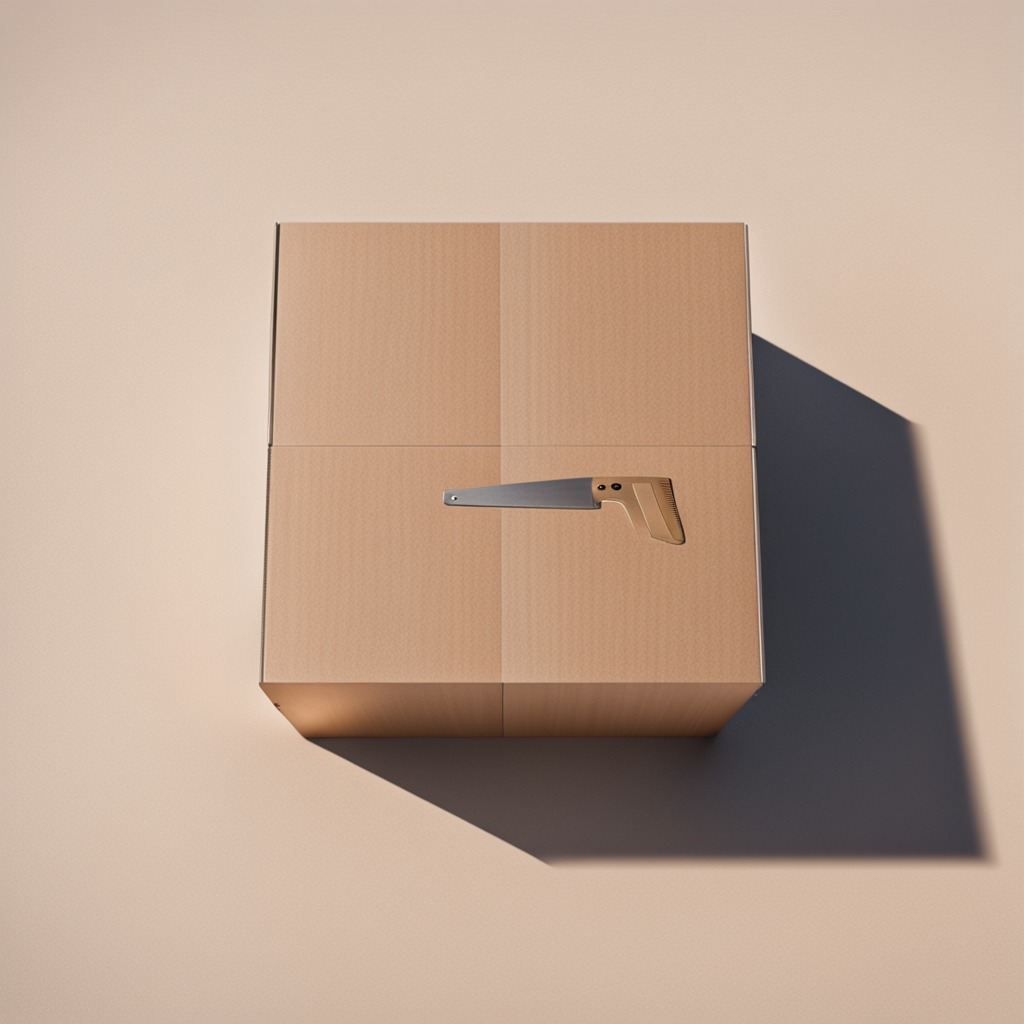
A metal saw is lying on the cardboard box surface in an outdoor workshop during daytime bright natural light soft shadows slightly creased but